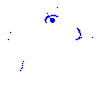
Particle: kaon